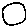
Label: moon